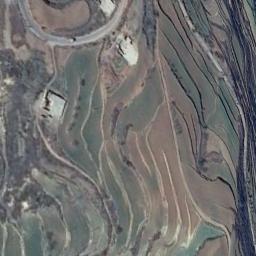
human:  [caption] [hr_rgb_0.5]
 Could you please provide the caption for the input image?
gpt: The bare and green terrace is next to some houses and trees .

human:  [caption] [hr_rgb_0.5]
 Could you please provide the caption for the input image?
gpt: There is a row of grey houses beside the terraces .

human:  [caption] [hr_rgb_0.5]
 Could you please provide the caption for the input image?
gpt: There are paths and houses in a patch of brown and green terraces .

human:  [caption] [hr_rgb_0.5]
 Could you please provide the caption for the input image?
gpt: There are several roads on the terrace .

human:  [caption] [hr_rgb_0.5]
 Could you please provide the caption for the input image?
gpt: There are some green terraces and brown ones .